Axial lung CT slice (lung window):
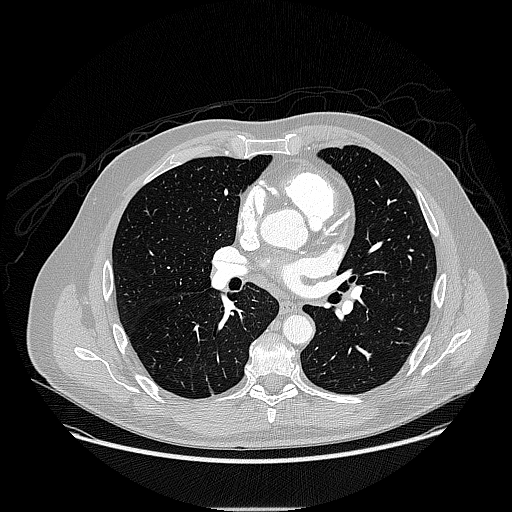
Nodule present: no